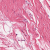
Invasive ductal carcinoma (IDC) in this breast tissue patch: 0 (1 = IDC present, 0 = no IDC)